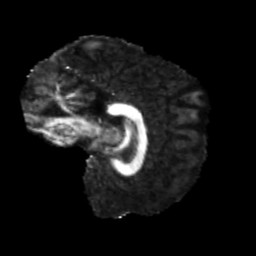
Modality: FA
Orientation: sagittal
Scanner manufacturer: siemens
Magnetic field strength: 3 T
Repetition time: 4 s
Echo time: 0.0594 s